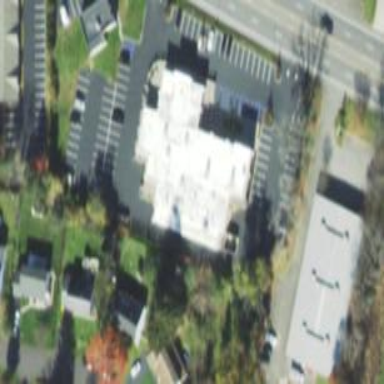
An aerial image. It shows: Retail building.